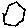
Label: hexagon